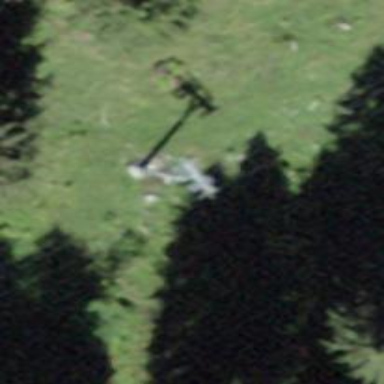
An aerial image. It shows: Pylon used for aerialway.